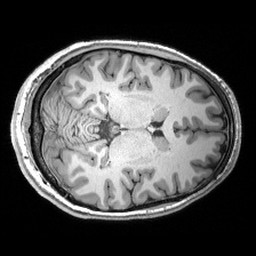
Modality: T1w
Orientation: coronal
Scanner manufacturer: siemens
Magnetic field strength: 3 T
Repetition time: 2.53 s
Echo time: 0.00299 s